Field crop: maize
Growth stage: 2
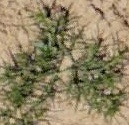
Species: salsola